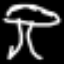
Label: mushroom